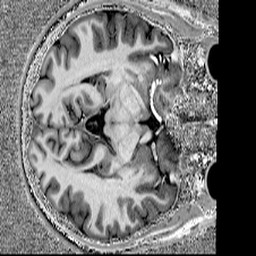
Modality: UNIT1
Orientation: axial
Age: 32
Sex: male
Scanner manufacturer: siemens
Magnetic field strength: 7 T
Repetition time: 4.5 s
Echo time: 0.00227 s